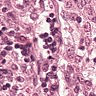
Metastatic tissue present: no